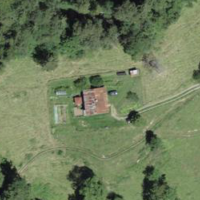
EUNIS habitat code: 45
Species observed at this site:
Maniola jurtina
Minois dryas